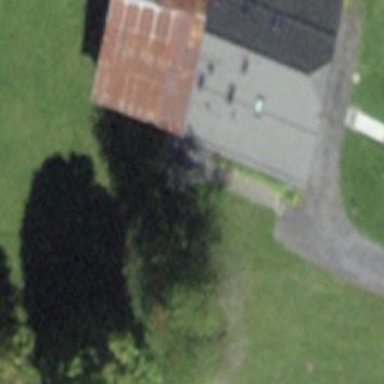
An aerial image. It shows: School building.